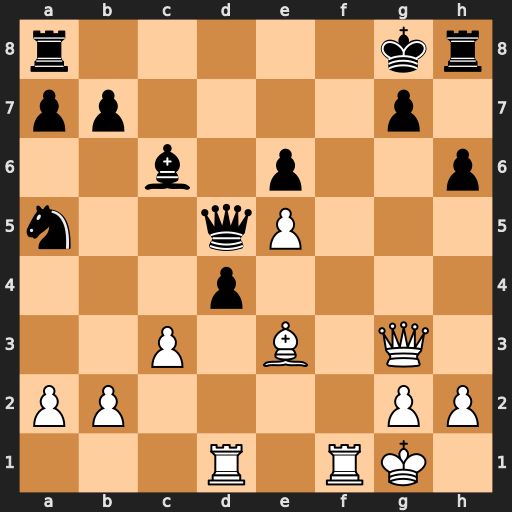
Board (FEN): r5kr/pp4p1/2b1p2p/n2qP3/3p4/2P1B1Q1/PP4PP/3R1RK1
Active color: w
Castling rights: -
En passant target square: -
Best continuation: Rxd4 Qxg2+ Qxg2 Bxg2 Kxg2